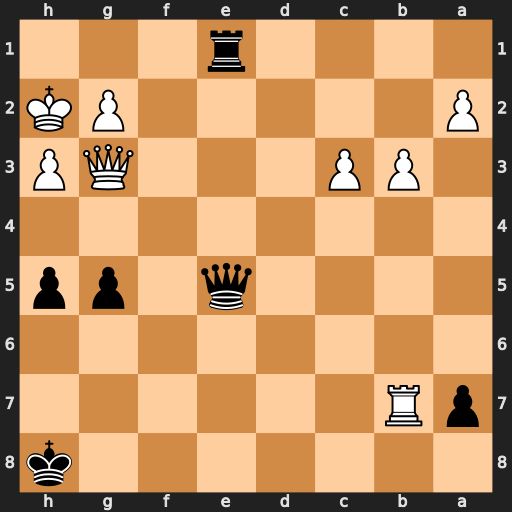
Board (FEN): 7k/pR6/8/4q1pp/8/1PP3QP/P5PK/4r3
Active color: b
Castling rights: -
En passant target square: -
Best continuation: Rh1+ Kxh1 Qxg3